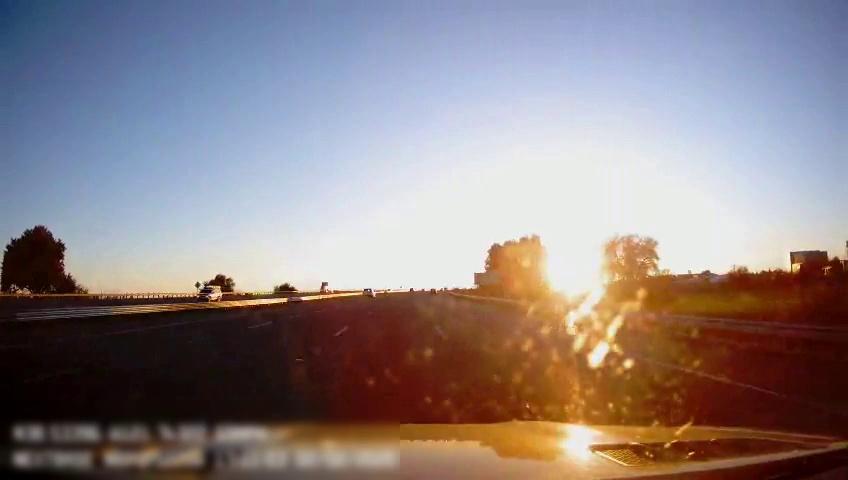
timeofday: Day
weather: Sunny
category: Drivable Space
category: Drivable Space
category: Vehicles | SUV
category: Vehicles | SUV
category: Vehicles | Truck
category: Lanes | Alternate Lane
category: Lanes | Alternate Lane
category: Lanes | Current Lane
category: Lanes | Current Lane
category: Lanes | Alternate Lane
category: Traffic | Signs